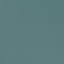
Label: SeaLake